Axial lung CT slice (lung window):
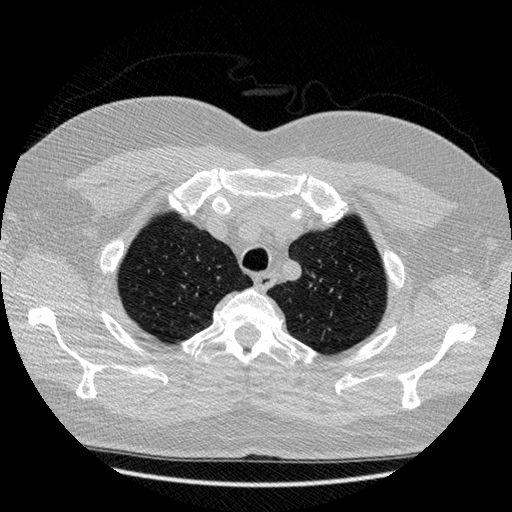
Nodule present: no